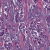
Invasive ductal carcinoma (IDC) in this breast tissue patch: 1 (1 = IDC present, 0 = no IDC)